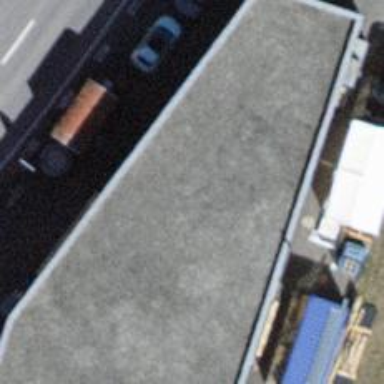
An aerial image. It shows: Outdoor shop.